九年级 · 解析几何
如图, $\mathrm{AB}$ 是 $\odot 0$ 的直径, $\mathrm{AE}$ 平分 $\angle \mathrm{BAF}$ 交 $\odot 0$ 于点 $\mathrm{E}$, 过点 $\mathrm{E}$ 作直线与 $\mathrm{AF}$ 垂直, 交 $\mathrm{AF}$ 延长线于点 $\mathrm{D}$,交 $\mathrm{AB}$ 延长线于点 $\mathrm{C}$.

$(1)$ 判断 $\mathrm{CD}$ 是否是 $\odot 0$ 的切线, 并说明理由.

(2) 若 $\angle \mathrm{C}=30^{\circ}, \odot 0$ 的半径为 1 , 求 $\mathrm{DE}$ 的长.

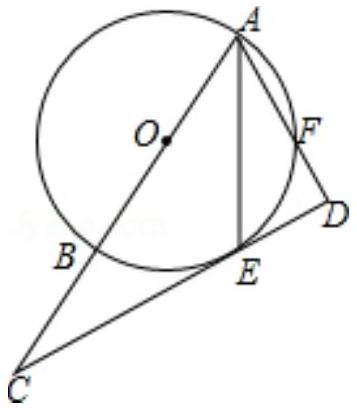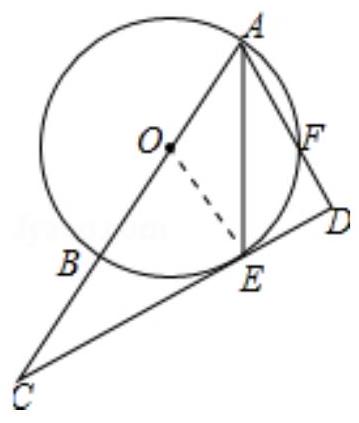
答案: 【分析】(1) 先证 $\mathrm{OE} / / \mathrm{AD}$, 得出 $\angle \mathrm{ADC}=\angle \mathrm{OEC}$, 再由 $\mathrm{AD} \perp \mathrm{CD}$, 证出 $\mathrm{OE} \perp \mathrm{CD}$, 即可得出结论;

（2）由 $\angle C=30^{\circ}$, 得出 $O C=20 E=2$, $A C=3$, 再根据含 $30^{\circ}$ 的直角三角形的性质求出 $A D$, 然后运用锐角三角函数即可得出 DE.

解: (1) $\mathrm{CD}$ 是 $\odot 0$ 的切线;

理由如下: 连结 $0 \mathrm{EE}$, 如图所示:

$\because 0 \mathrm{~A}=0 \mathrm{E}$,

$\therefore \angle 0 \mathrm{AE}=\angle 0 \mathrm{EA}$,

又 $\because \angle \mathrm{DAE}=\angle 0 \mathrm{AE}$,

$\therefore \angle 0 \mathrm{EA}=\angle \mathrm{DAE}$,

$\therefore 0 \mathrm{E} / / \mathrm{AD}$,

$\therefore \angle \mathrm{ADC}=\angle 0 \mathrm{EC}$,

$\because \mathrm{AD} \perp \mathrm{CD}, \quad \therefore \angle \mathrm{ADC}=90^{\circ}, \quad \therefore \angle 0 \mathrm{EC}=90^{\circ}$,

$\therefore 0 \mathrm{E} \perp \mathrm{CD}$,

$\therefore \mathrm{CD}$ 是 $\odot 0$ 的切线;

(2) $\because \angle 0 \mathrm{EC}=90^{\circ}, \angle \mathrm{C}=30^{\circ}$,

$\therefore 0 \mathrm{C}=20 \mathrm{E}=2$,

$\therefore \mathrm{AC}=3$,

又 $\because \angle \mathrm{ADC}=90^{\circ} ，$

$\therefore \mathrm{AD}=\frac{1}{2} \mathrm{AC}=\frac{3}{2}, \quad \angle \mathrm{DAC}=60^{\circ}$,

$\because \angle \mathrm{DAE}=\frac{1}{2} \angle \mathrm{DAC}=30^{\circ}$,

$\therefore \mathrm{DE}=\mathrm{AD} \cdot \tan 30^{\circ}=\frac{3}{2} \times \frac{\sqrt{3}}{3}=\frac{\sqrt{3}}{2}$.